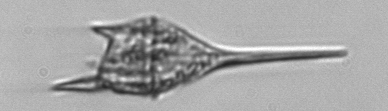
Label: Tripos_lineatus